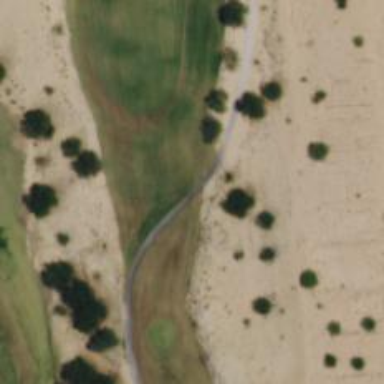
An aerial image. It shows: Service road used as golf cart path.